Question: How to rewrite the program
'''
maximize max(2x, 3y)
s.t 0 <= x, y <= 1
'''
So that an LP/MILP can solve it?
My actual objective function is

I'm new to LP, and I don't understand well how to use 'binary constraints'.
I'm learning with 'PuLP' and 'GLPK'.
In my production code, I will either use 'CPLEX' or 'Gurobi'.
Those these two support 'maximization of max' out of the box?
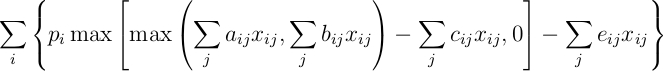
Answer: "Maximising the max" is inherently nonconvex. You will need to use a MIP trick here. And you must be able to get lower and upper bounds on the objects you're taking the max of in order to do so. Any finite bound will do, but sharper bounds will give a tighter relaxation that will probably solve faster and be nicer numerically.
Suppose you've got the following problem, which is marginally more general than the one you gave:
'''
maximize max(3x, 2y)
s.t. 0 <= x <= A, 0 <= y <= B.
'''
Notice that '3x' is trivially bounded below by '0' and above by '3A'. Similarly, '2y' is bounded below by '0' and above by '2B'. Now you introduce two binary variables, 'c_1' and 'c_2', and you ask that exactly one of them be '1'. 'c_1' corresponds to the choice of '3x' from the 'max' and 'c_2' corresponds to the choice of '2y' from the 'max'. Then you write
'''
maximize z_1 + z_2
s.t. z_1 <= 3A c_1
z_1 <= 3x
z_2 <= 2B c_2
z_2 <= 2y
c_1 + c_2 = 1
0 <= x <= A, 0 <= y <= B
c_1, c_2 binary
'''
The first constraint "turns off" 'z_1' so that it has zero contribution if the max is attaned by '2y'. The second constraint limits 'z_1' by '3x' in the case where the max is attained by '3x'.